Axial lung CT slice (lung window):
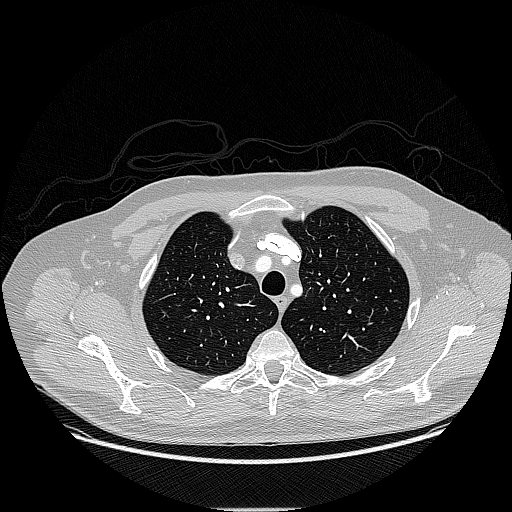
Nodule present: no